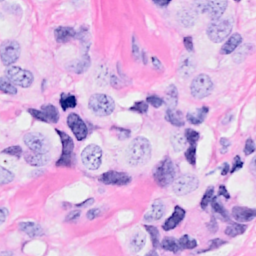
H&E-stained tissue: Breast